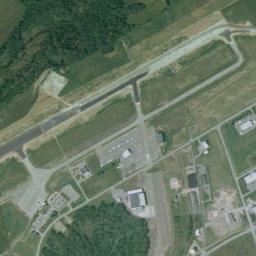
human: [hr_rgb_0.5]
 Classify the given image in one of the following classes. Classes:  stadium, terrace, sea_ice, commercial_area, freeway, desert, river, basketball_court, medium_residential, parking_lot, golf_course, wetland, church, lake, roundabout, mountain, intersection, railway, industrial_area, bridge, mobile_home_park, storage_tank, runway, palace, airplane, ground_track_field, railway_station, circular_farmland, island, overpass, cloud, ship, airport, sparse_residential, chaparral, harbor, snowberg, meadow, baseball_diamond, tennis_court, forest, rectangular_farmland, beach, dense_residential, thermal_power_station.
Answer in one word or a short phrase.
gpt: airport